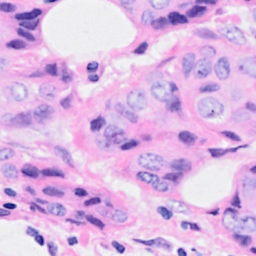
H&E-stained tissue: Breast